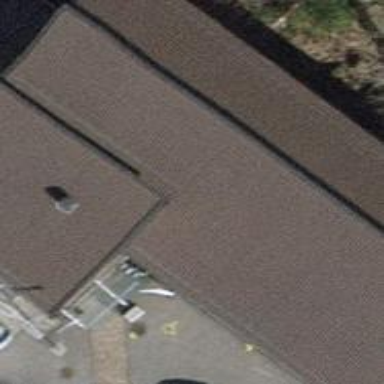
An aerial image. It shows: Pitched roof building.